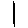
Label: line